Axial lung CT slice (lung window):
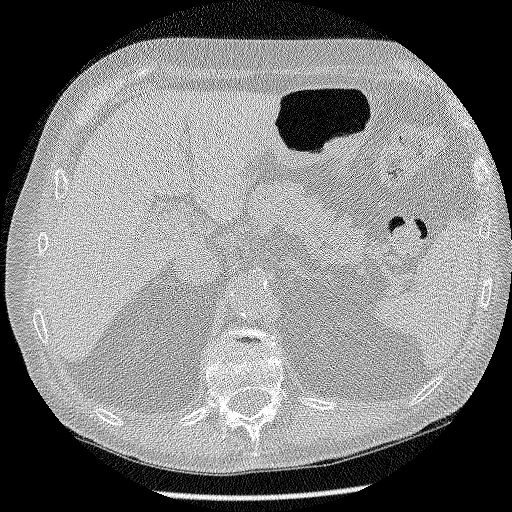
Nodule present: no